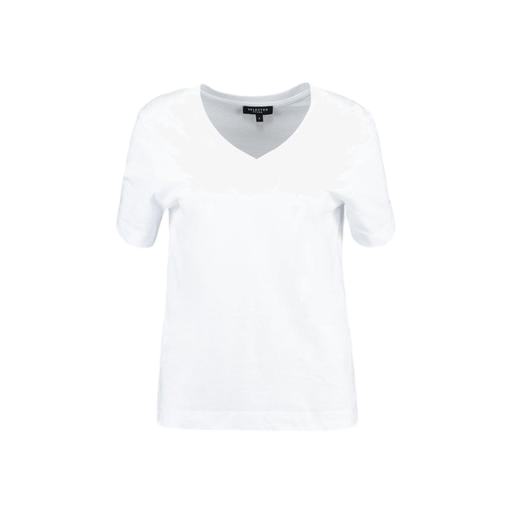
white v-neck t-shirt only macy, white pima t-shirt only macy, white petite t-shirt only macy, white background